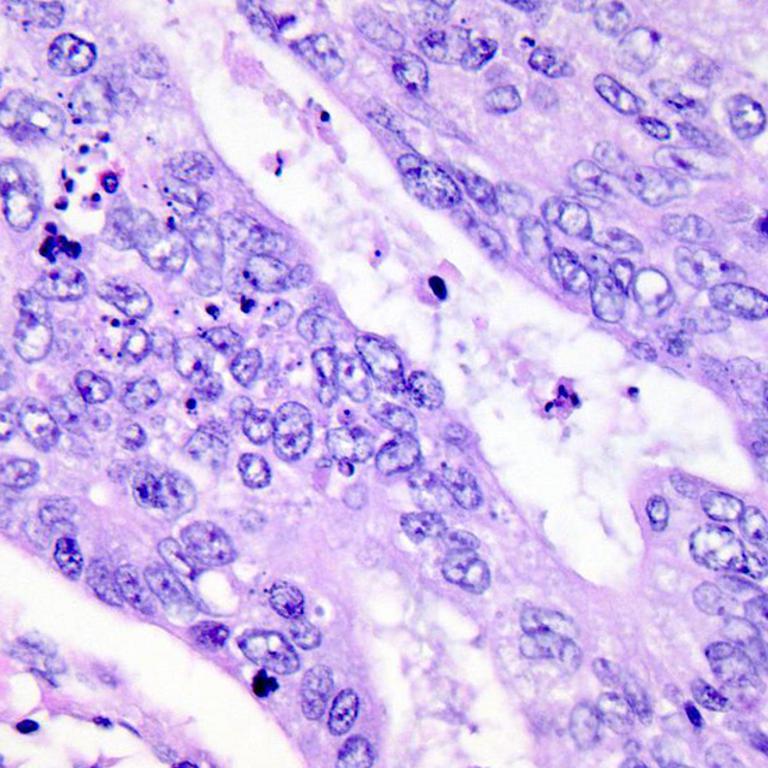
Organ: colon
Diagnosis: adenocarcinomas